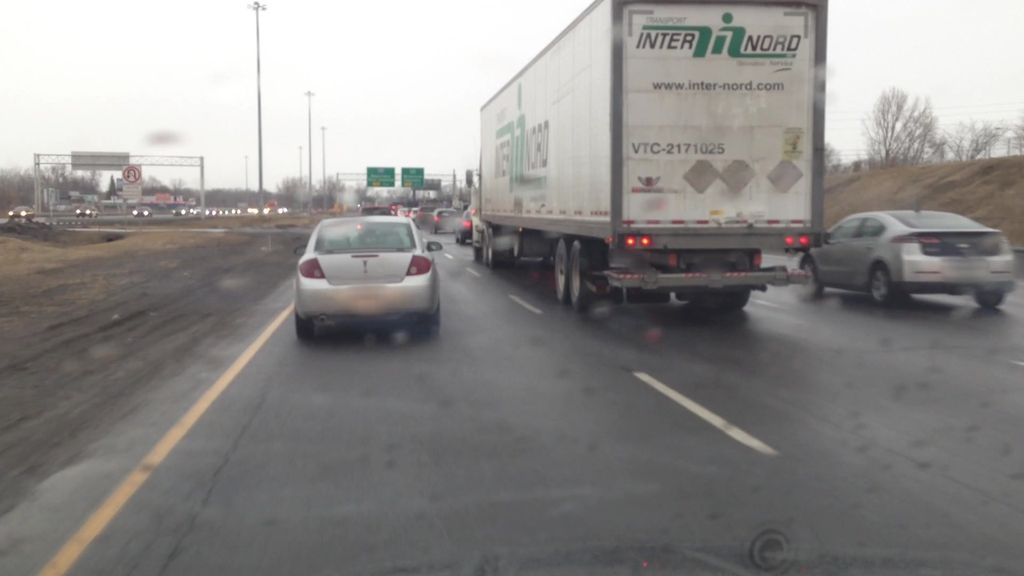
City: montreal